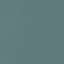
Label: SeaLake